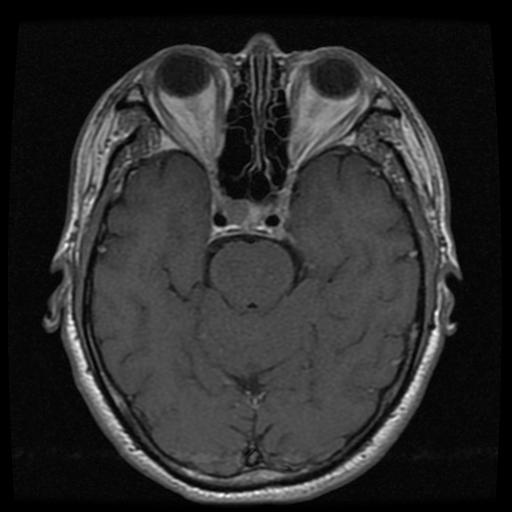
Label: pituitary